Field crop: maize
Growth stage: 1
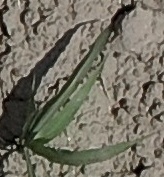
Species: sorghum